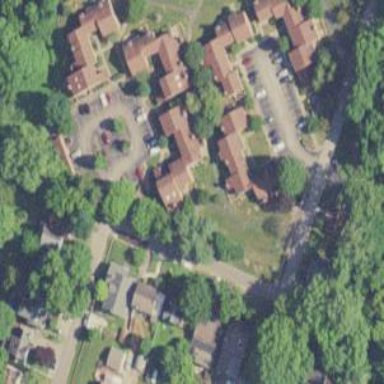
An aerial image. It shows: Footway.